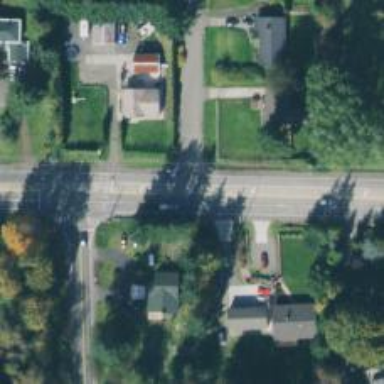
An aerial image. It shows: Secondary road with cycle track.